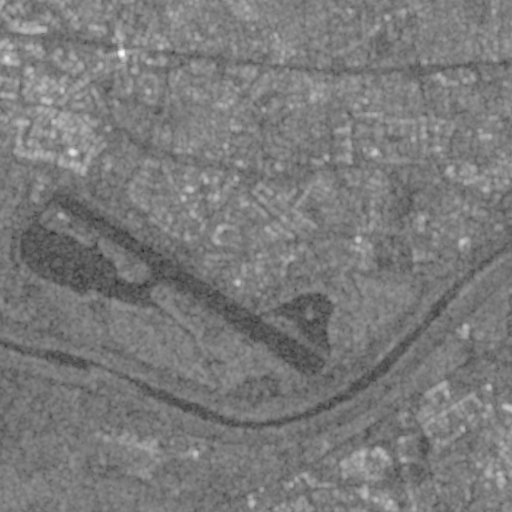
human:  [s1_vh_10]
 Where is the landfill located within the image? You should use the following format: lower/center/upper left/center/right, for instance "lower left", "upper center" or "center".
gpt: The landfill is located in the lower left of the image.
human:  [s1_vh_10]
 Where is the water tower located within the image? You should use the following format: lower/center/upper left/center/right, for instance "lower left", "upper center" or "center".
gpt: The water tower is located in the center left of the image.
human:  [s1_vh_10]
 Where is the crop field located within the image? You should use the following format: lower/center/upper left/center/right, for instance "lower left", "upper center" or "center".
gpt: There is no crop field in the image.

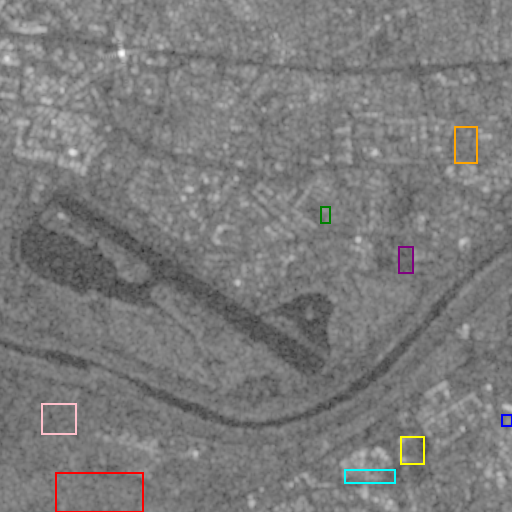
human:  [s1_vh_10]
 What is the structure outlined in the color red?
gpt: The structure outlined in red is a crop field.
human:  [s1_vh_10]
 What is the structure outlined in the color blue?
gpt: The structure outlined in blue is a gas station.
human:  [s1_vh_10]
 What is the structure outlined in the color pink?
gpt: The structure outlined in pink is a landfill.
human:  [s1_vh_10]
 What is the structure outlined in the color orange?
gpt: The structure outlined in orange is a park.
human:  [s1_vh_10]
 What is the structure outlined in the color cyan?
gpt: The structure outlined in cyan is a parking lot.
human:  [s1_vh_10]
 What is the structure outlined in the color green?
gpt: The structure outlined in green is a power substation.
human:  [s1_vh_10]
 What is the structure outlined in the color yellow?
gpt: The structure outlined in yellow is a stadium.
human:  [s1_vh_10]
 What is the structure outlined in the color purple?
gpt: The structure outlined in purple is a track.
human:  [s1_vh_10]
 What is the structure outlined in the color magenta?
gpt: There is no magenta outline.